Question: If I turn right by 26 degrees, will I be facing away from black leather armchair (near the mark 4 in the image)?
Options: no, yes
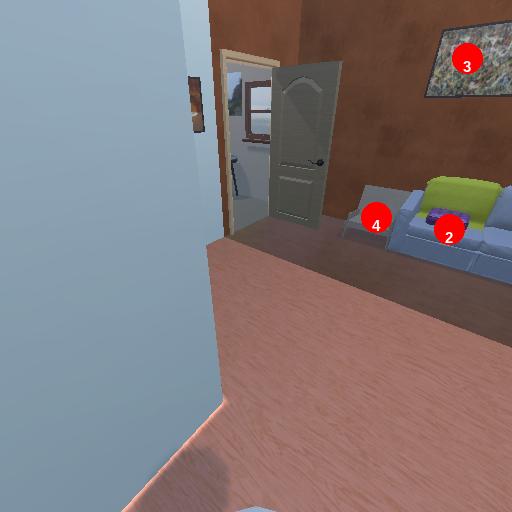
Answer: no